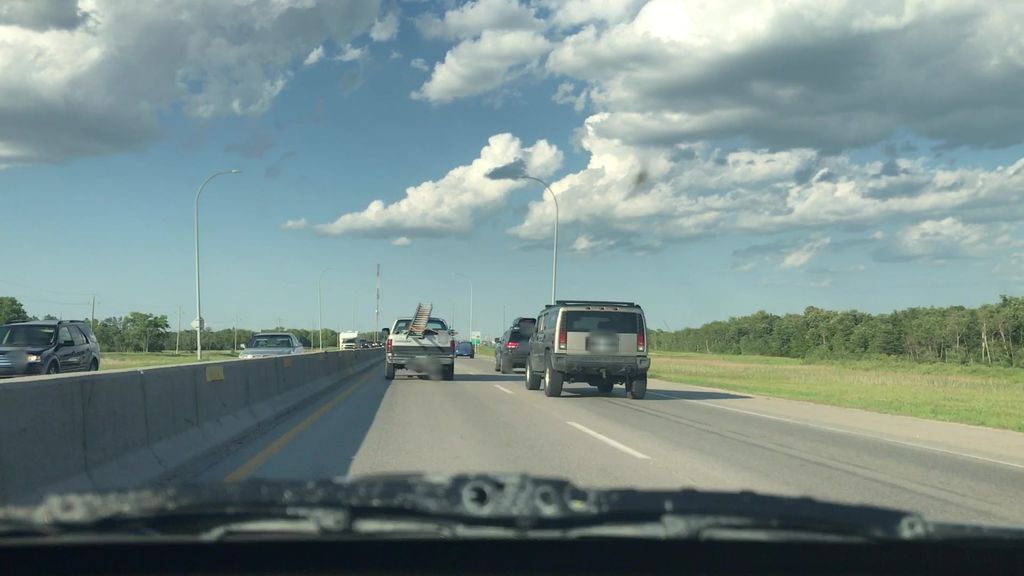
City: winnipeg